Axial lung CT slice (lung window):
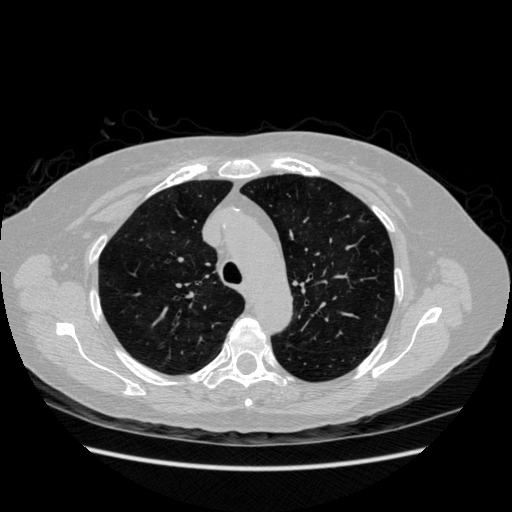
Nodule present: no